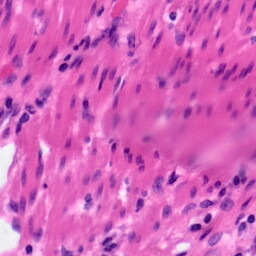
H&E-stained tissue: Pancreatic